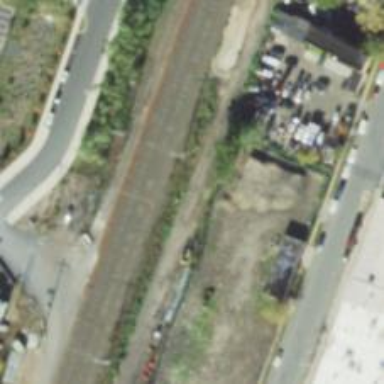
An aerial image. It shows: Disused railway spur line.